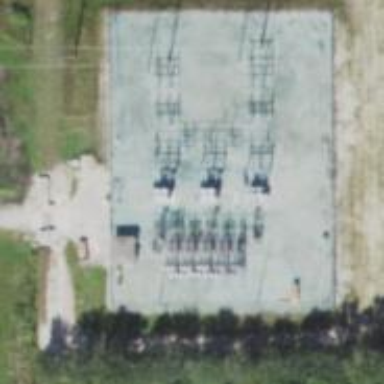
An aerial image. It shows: Switch used for power control.